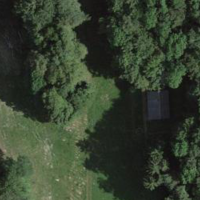
EUNIS habitat code: 44
Species observed at this site:
Pholidoptera griseoaptera